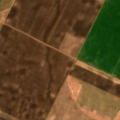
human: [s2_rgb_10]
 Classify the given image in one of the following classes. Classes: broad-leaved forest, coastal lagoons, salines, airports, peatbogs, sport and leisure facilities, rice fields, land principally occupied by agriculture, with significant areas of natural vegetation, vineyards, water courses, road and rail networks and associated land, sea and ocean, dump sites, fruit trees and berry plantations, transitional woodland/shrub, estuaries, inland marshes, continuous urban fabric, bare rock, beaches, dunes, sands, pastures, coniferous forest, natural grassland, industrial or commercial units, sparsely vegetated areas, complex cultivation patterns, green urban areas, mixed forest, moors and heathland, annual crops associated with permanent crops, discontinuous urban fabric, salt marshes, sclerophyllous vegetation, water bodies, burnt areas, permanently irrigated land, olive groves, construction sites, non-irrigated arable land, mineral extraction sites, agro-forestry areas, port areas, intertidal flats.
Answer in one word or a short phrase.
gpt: non-irrigated arable land